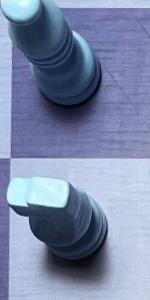
Label: Knight_White